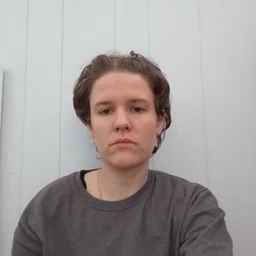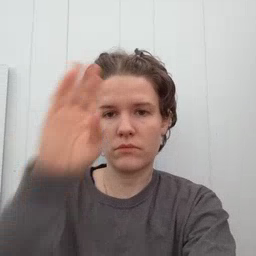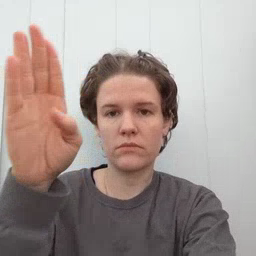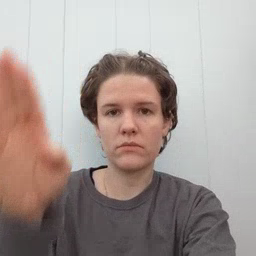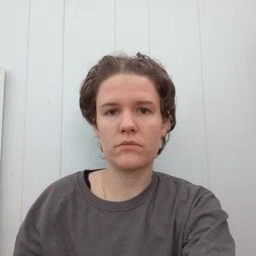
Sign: hello